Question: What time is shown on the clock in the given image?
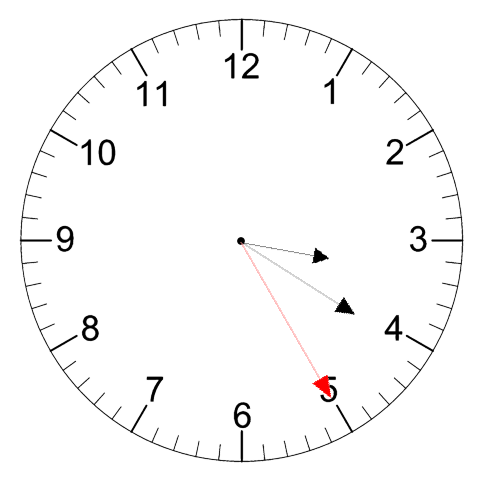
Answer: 03:20:25